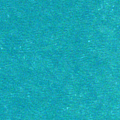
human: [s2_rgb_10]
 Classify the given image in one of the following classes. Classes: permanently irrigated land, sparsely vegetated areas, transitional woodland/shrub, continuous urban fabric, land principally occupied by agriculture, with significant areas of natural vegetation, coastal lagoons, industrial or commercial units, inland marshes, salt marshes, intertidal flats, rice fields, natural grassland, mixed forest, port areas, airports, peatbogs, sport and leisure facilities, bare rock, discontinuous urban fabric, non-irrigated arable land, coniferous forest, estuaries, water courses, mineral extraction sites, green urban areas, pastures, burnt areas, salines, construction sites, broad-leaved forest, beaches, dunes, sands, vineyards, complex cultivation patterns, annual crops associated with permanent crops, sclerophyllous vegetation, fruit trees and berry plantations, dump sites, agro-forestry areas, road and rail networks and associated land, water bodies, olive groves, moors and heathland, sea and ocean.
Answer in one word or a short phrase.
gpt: sea and ocean